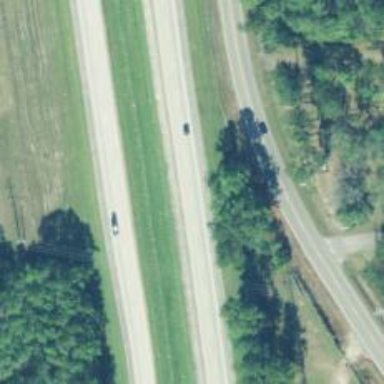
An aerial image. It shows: Asphalt motorway.